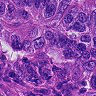
Metastatic tissue present: yes